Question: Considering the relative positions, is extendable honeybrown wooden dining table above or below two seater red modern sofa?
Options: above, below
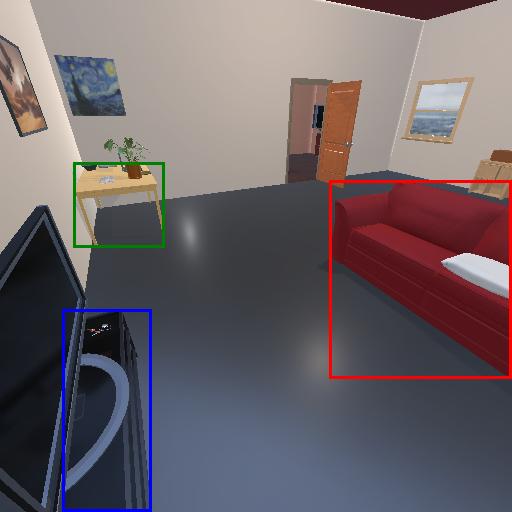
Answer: above